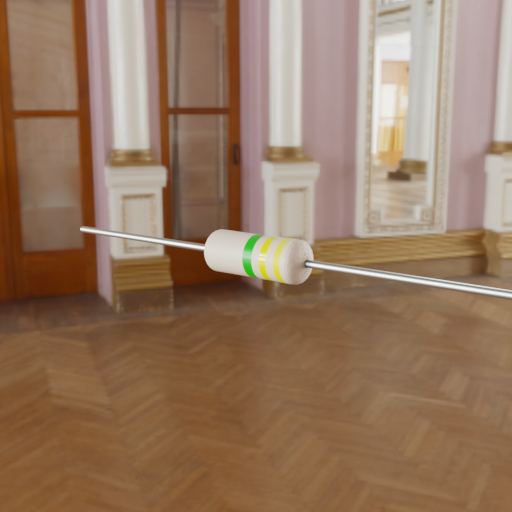
Resistor colour bands (in order): green, yellow, yellow